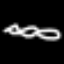
Label: squiggle